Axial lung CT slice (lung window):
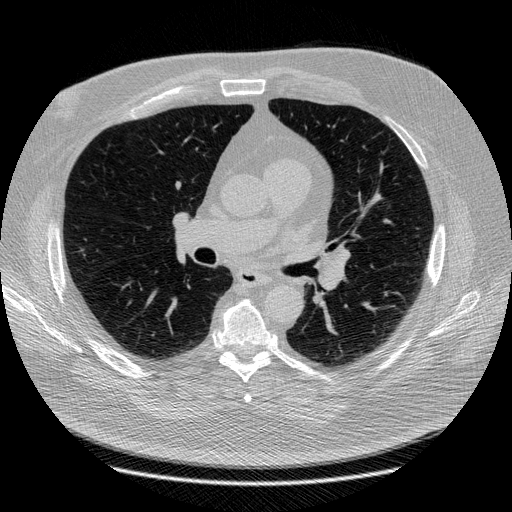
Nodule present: no